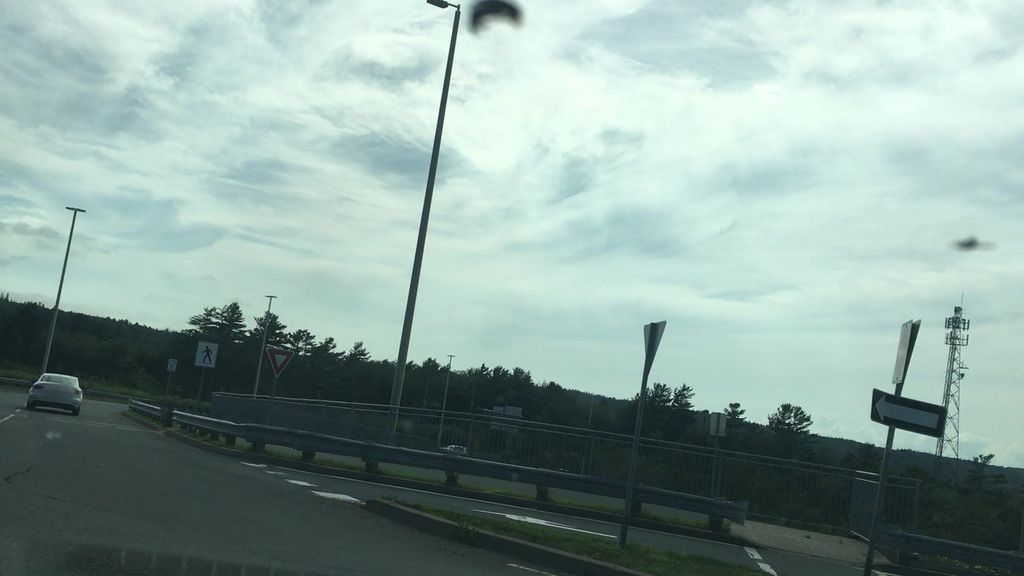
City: halifax